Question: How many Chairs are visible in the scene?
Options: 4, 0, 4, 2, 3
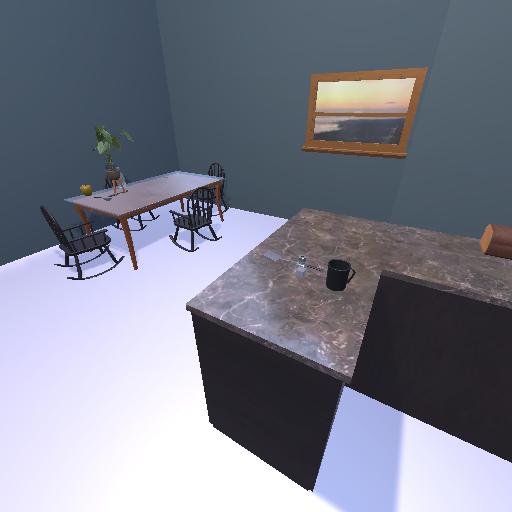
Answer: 4